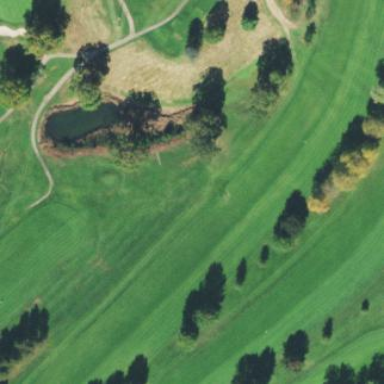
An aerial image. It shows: Golf fairway in the image.